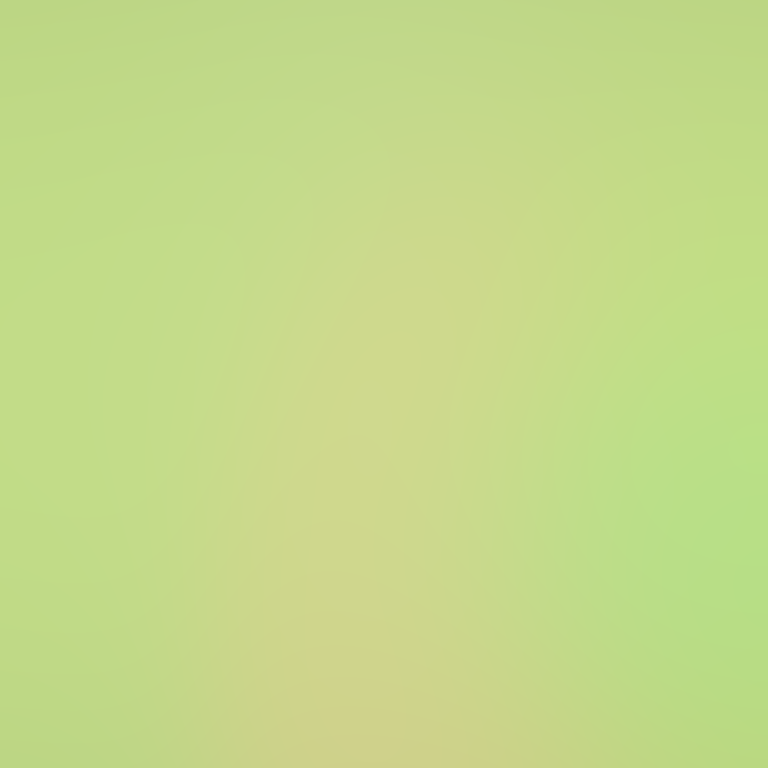
Abstract light effect, smooth gradient from soft green to pale yellow, calm atmosphere, diffuse light, no room, no furniture, no objects.